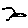
Label: bird